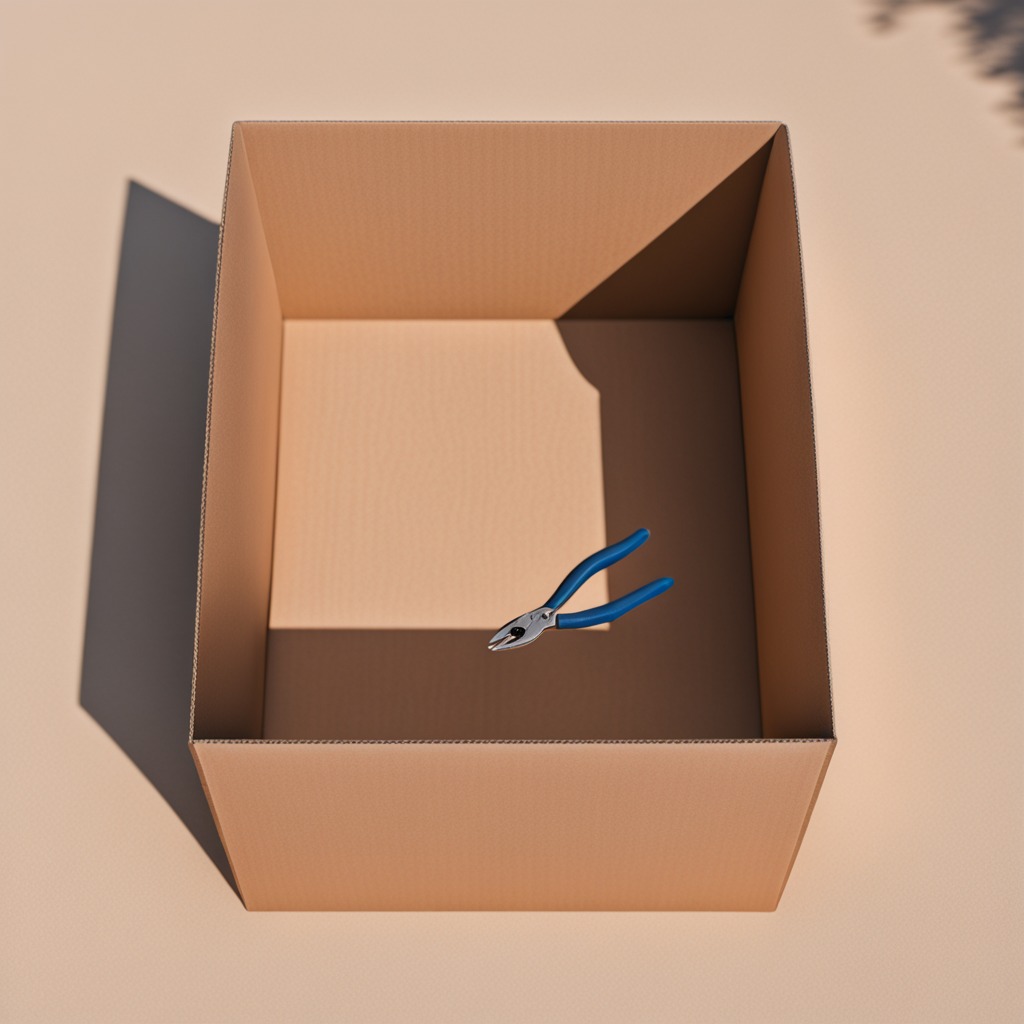
A plier is lying on the cardboard box surface in an outdoor workshop during daytime bright natural light soft shadows slightly creased but